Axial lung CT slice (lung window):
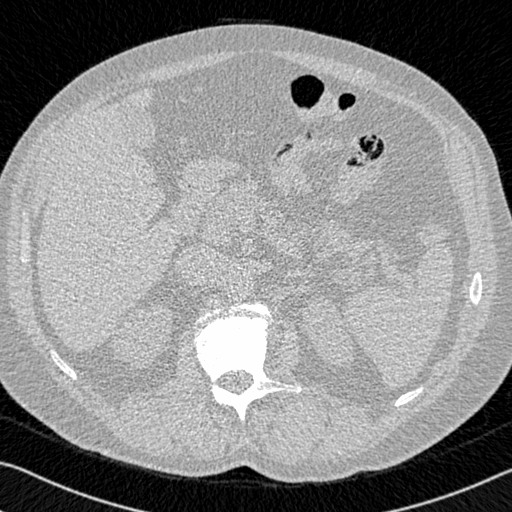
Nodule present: no